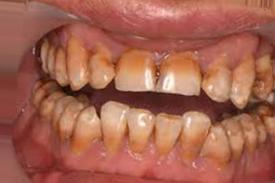
Condition: Tooth Discoloration